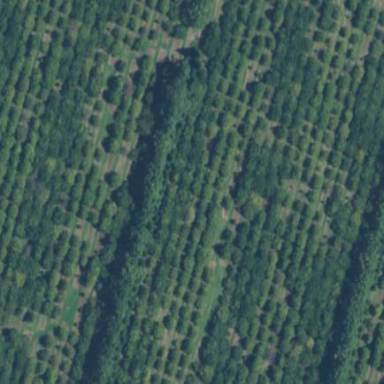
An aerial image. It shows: Orchard filled with macadamia trees.